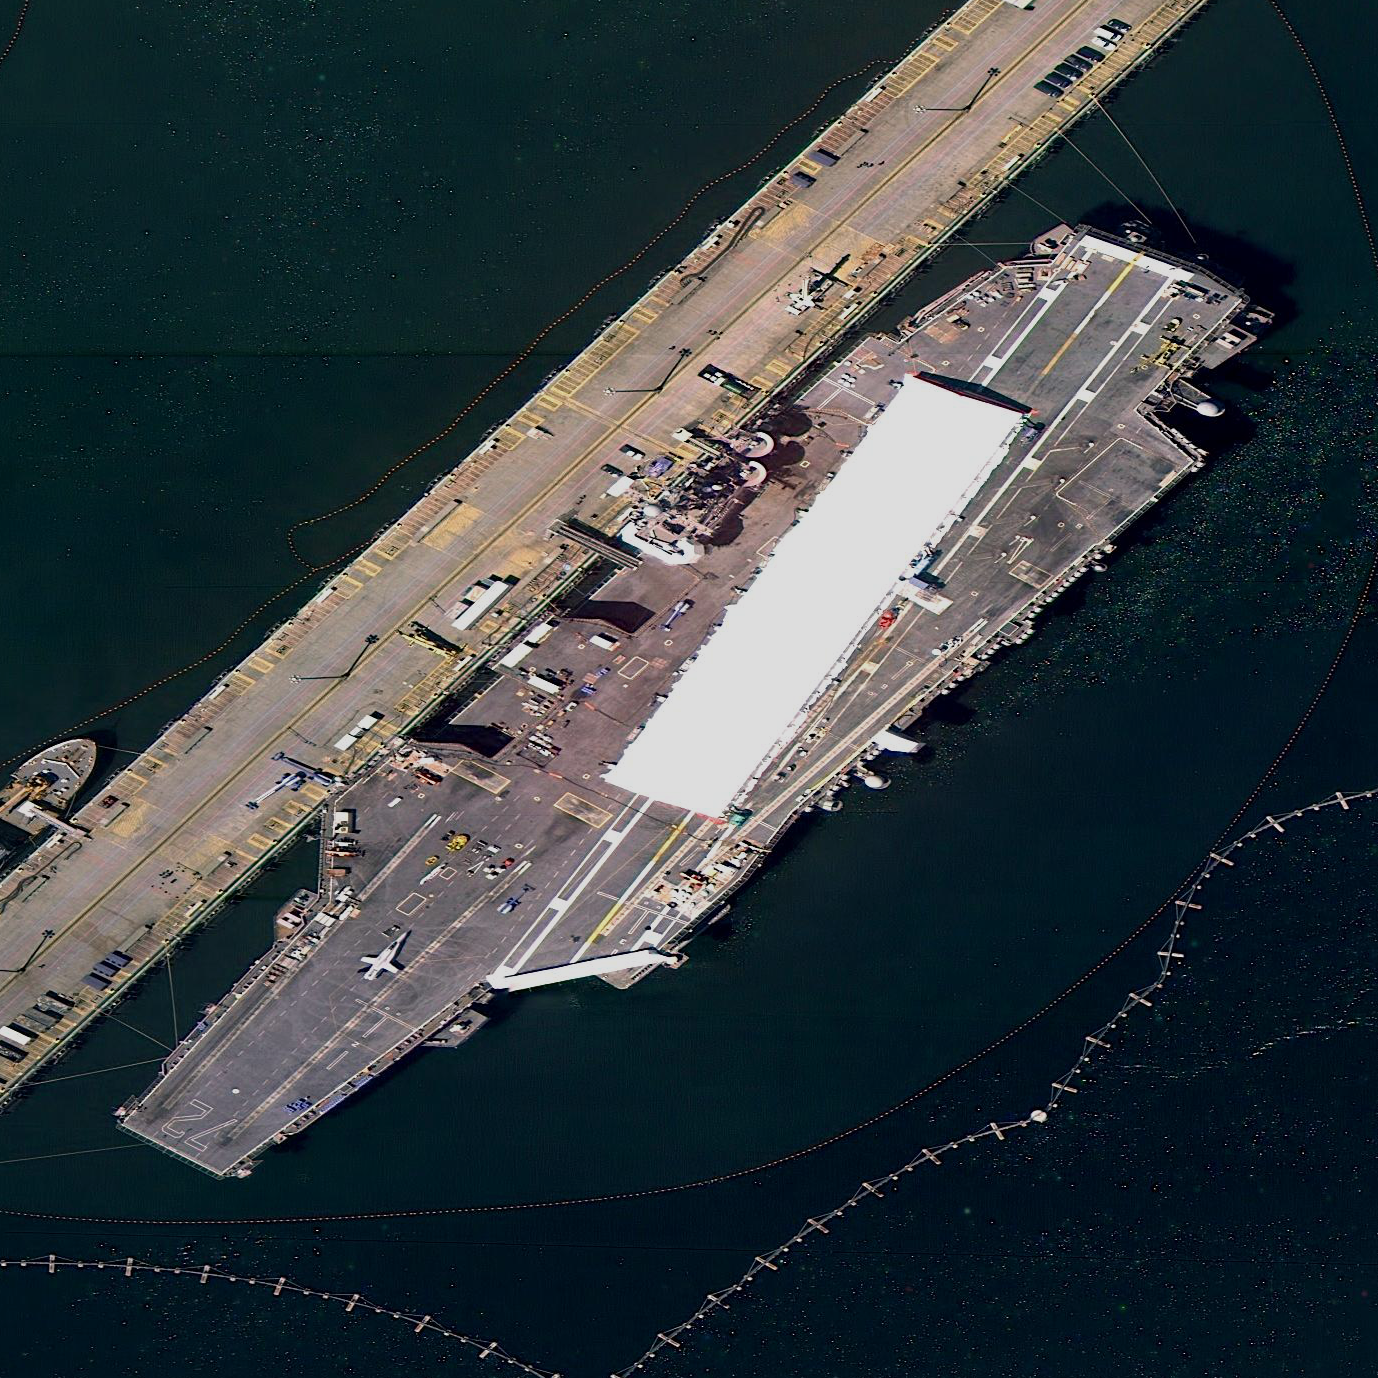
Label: aircraft_carrier